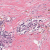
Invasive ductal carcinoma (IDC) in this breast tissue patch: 0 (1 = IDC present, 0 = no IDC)